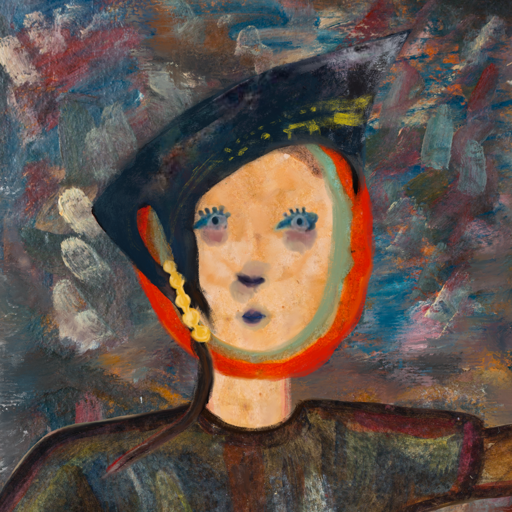
Background: Boggyland, Head And Neck Front: Childish, Face Front: Hill_Girl, Bust: Mosgoul, Hair Front: Sisters, Head Accessory: Irani, Second Necklace: Blank, Necklace: Blank, Baby: Blank